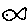
Label: fish